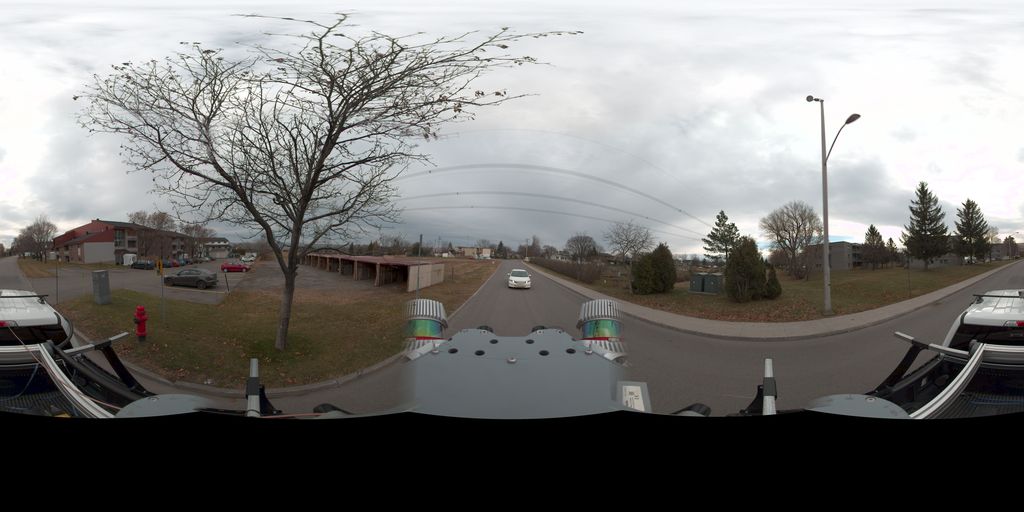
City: quebec_city